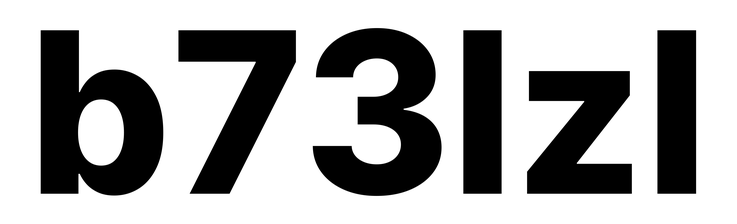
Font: Inter_ExtraBold